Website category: phone
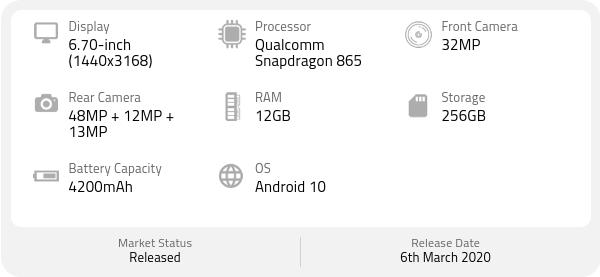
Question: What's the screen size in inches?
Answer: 6.70-inch

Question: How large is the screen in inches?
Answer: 6.70-inch

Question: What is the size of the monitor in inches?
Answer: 6.70-inch

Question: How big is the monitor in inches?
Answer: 6.70-inch

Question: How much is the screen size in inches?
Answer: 6.70-inch

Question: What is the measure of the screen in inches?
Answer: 6.70-inch

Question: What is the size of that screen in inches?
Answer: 6.70-inch

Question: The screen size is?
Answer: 6.70-inch

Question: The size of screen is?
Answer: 6.70-inch

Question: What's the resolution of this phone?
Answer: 1440x3168

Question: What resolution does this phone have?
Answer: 1440x3168

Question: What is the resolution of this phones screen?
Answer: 1440x3168

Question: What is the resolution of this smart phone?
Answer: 1440x3168

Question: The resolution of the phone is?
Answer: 1440x3168

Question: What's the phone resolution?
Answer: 1440x3168

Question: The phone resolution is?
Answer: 1440x3168

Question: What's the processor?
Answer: Qualcomm Snapdragon 865

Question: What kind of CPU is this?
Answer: Qualcomm Snapdragon 865

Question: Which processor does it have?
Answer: Qualcomm Snapdragon 865

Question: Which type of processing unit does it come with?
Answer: Qualcomm Snapdragon 865

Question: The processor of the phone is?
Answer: Qualcomm Snapdragon 865

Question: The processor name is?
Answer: Qualcomm Snapdragon 865

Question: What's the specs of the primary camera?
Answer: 48MP + 12MP + 13MP

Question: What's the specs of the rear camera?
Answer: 48MP + 12MP + 13MP

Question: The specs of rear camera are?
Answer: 48MP + 12MP + 13MP

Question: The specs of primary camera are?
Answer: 48MP + 12MP + 13MP

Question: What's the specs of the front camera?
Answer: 32MP

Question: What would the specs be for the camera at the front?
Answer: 32MP

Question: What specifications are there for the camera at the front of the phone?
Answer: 32MP

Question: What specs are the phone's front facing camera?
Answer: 32MP

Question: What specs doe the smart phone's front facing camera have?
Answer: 32MP

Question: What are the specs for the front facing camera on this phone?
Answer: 32MP

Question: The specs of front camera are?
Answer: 32MP

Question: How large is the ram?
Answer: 12GB

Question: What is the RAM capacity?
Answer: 12GB

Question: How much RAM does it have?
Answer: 12GB

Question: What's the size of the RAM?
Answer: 12GB

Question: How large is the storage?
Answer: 256GB

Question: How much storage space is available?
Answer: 256GB

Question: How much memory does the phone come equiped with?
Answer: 256GB

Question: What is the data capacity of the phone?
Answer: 256GB

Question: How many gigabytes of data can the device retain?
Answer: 256GB

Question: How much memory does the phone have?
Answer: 256GB

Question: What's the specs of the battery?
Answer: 4200mAh

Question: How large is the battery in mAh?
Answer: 4200mAh

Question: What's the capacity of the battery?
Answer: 4200mAh

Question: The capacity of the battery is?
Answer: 4200mAh

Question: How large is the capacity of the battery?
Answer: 4200mAh

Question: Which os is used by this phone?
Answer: Android 10

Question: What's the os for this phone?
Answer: Android 10

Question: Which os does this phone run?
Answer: Android 10

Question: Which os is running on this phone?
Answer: Android 10

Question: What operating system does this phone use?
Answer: Android 10

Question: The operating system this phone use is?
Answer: Android 10

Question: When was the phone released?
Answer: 6th March 2020

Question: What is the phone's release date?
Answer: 6th March 2020

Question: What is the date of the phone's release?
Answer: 6th March 2020

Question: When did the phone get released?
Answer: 6th March 2020

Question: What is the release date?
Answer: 6th March 2020

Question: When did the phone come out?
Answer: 6th March 2020

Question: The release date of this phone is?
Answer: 6th March 2020